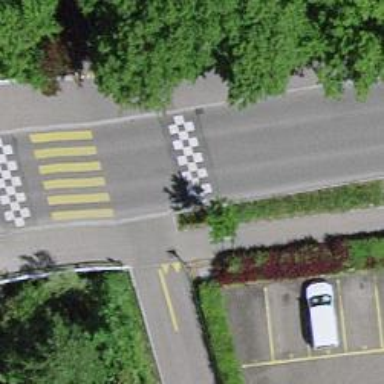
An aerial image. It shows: Uncontrolled zebra crossing on the road.